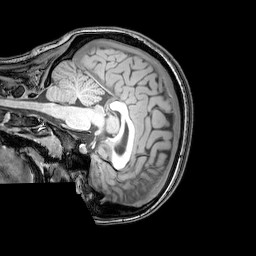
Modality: T1w
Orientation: sagittal
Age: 24
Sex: female
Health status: healthy
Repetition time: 0.081 s
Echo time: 0.037 s